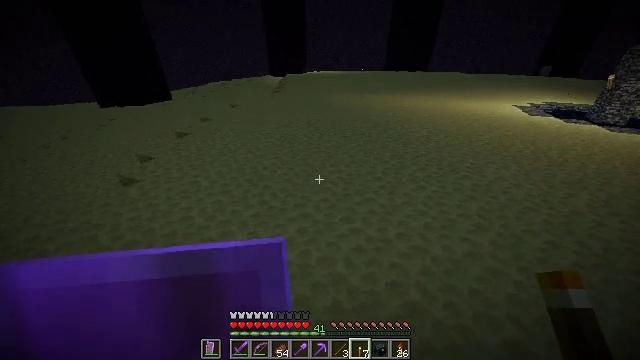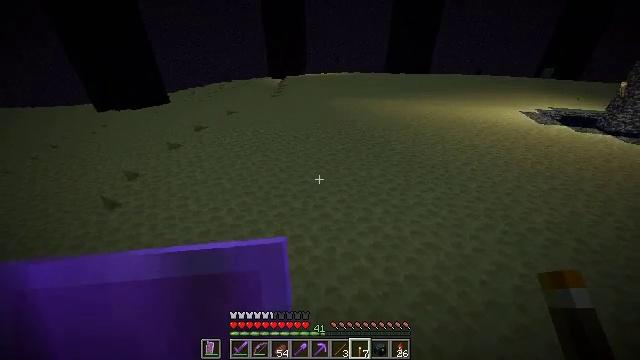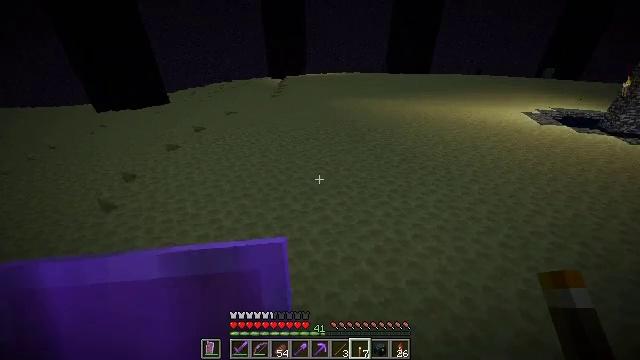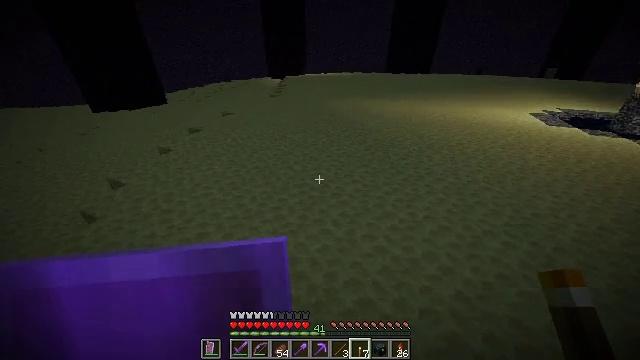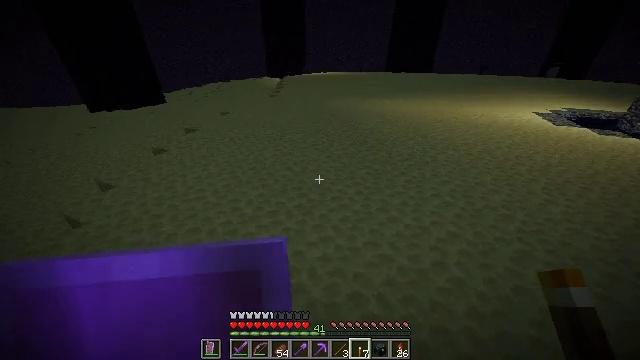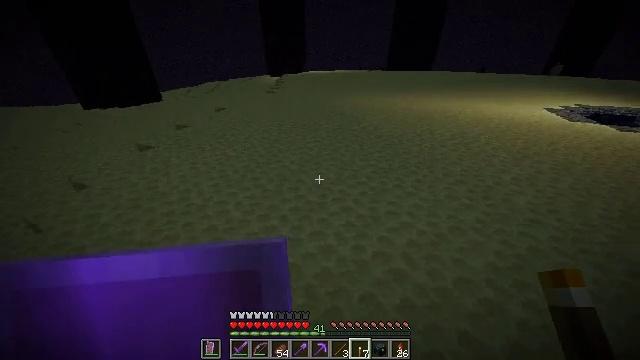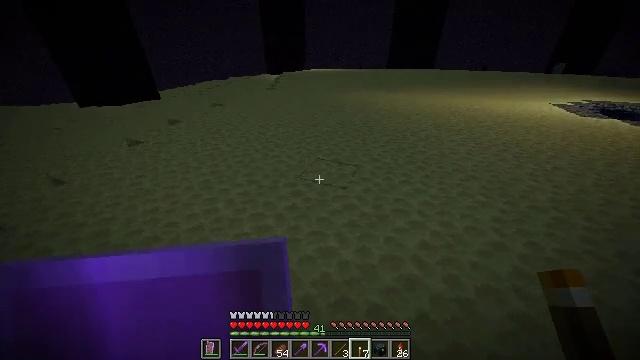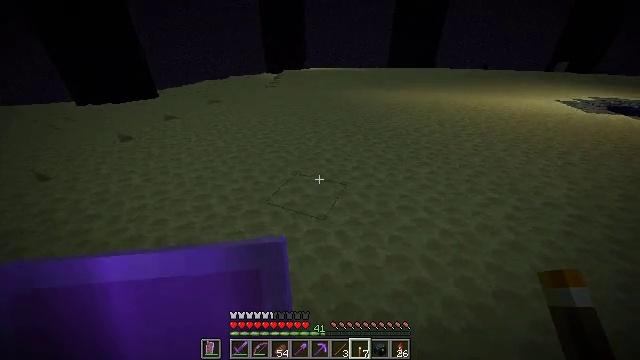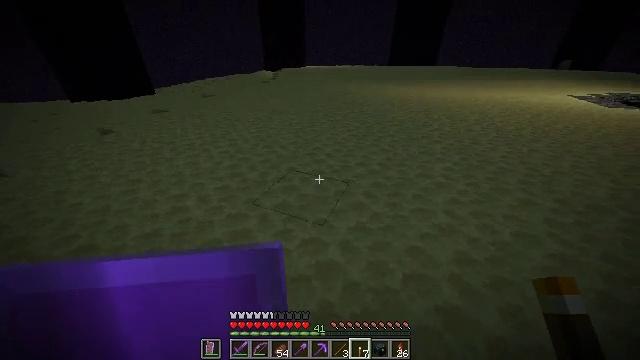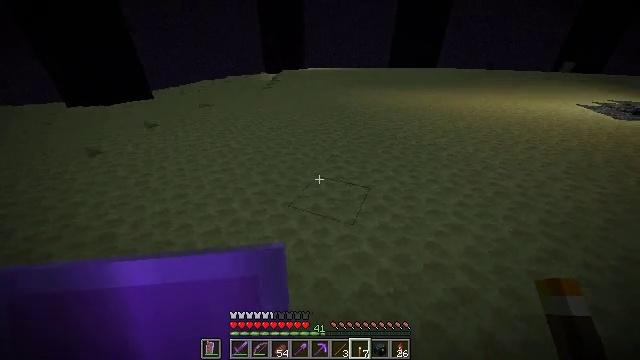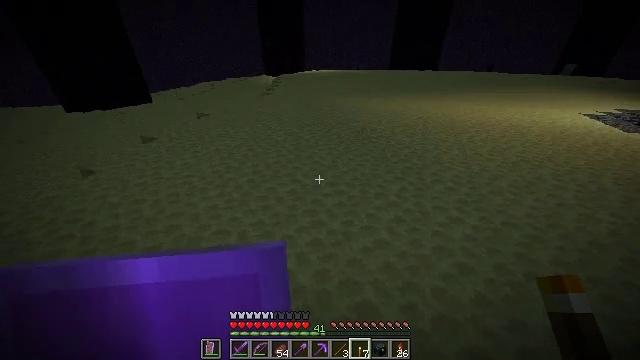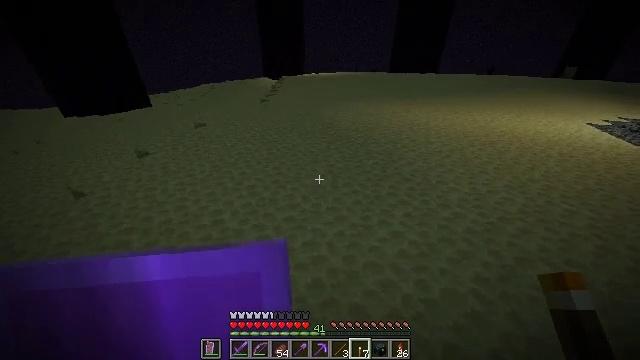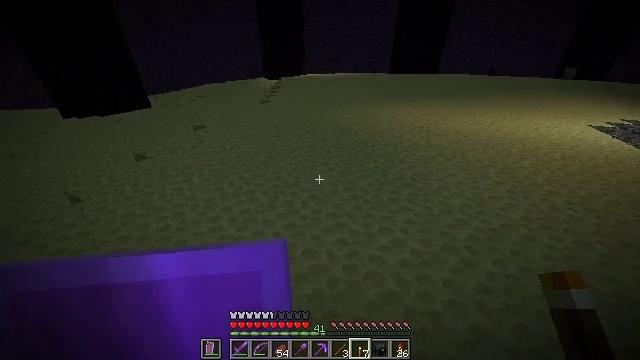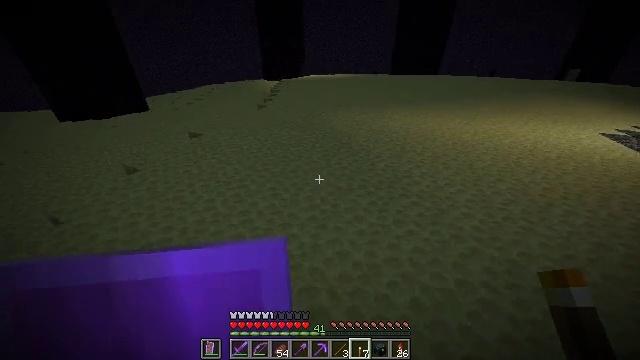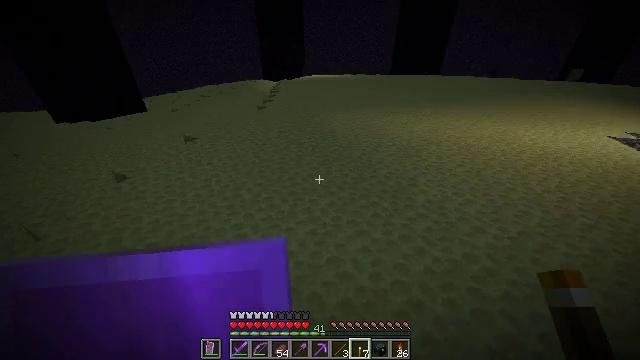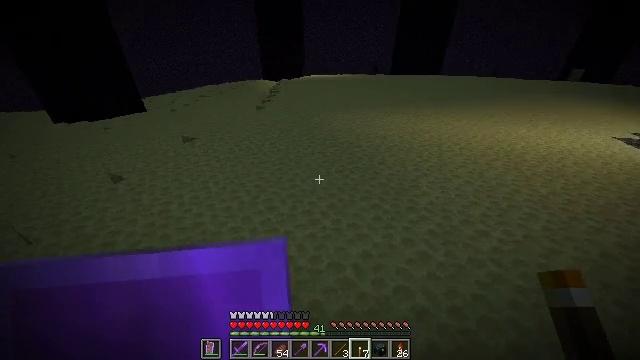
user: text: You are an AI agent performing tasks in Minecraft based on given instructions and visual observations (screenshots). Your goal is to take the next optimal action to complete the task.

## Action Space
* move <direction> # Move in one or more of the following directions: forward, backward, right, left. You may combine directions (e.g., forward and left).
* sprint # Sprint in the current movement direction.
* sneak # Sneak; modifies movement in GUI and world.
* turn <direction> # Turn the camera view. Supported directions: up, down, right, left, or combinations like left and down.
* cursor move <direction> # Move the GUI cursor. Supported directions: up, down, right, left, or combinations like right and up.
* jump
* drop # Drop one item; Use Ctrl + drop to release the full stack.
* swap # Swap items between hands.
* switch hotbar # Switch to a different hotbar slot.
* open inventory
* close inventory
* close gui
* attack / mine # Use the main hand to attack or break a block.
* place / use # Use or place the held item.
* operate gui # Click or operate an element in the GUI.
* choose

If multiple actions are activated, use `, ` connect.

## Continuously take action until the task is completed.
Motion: motion action
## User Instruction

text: Gather obsidian from a lava source.
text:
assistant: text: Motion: move forward, sprint, jump
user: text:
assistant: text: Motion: move forward, sprint, jump
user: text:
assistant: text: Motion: move forward, sprint, jump
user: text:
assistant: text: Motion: move forward, sprint
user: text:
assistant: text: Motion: move forward, sprint
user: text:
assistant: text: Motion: move forward, sprint
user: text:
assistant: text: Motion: move forward, sprint
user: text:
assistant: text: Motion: move forward, sprint
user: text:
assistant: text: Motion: move forward, sprint, jump
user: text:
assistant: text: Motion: move forward, sprint, jump
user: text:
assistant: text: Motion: move forward, sprint, jump
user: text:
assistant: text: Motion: move forward, sprint, jump
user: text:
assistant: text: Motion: move forward, sprint, jump
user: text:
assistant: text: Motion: move forward, sprint, jump
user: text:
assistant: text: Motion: move forward, sprint, jump
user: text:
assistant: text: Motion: move forward, sprint, jump
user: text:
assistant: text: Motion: move forward, sprint
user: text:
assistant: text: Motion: move forward, sprint
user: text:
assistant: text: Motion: move forward, sprint
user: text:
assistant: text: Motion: move forward, sprint
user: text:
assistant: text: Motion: move forward, sprint
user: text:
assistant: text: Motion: move forward, sprint, jump
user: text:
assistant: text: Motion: move forward, sprint, jump
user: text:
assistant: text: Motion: move forward, sprint, jump
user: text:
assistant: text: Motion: move forward, sprint, jump
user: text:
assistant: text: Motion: move forward, sprint, jump
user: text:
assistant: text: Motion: move forward, sprint, jump
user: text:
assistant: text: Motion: move forward, sprint, jump
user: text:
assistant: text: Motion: move forward, sprint, jump
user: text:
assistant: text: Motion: move forward, sprint